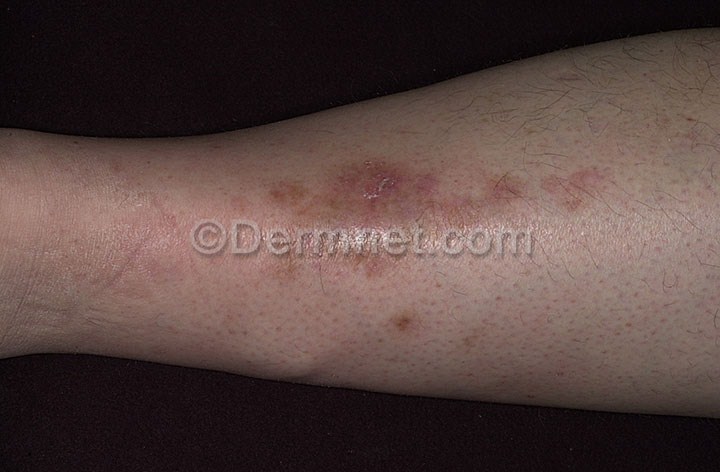
Disease: Systemic Disease